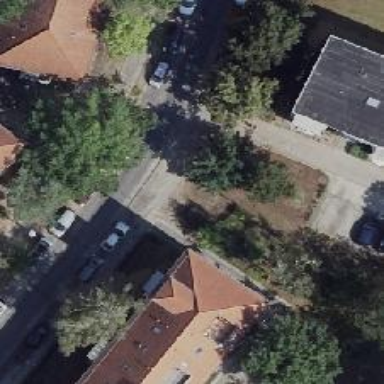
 and parallel parking lanes on both sides as well."